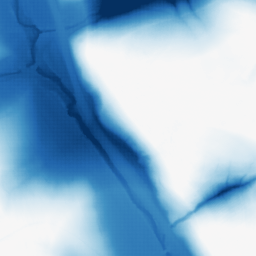
Category: morphological
Decomposition family: morphological
Decomposition parameters: operation: closing
size: 100
Upsampling method: sinc_hamming
Upsampling parameters: scale: 8
kernel_size: 16
Upsampling scale: 8